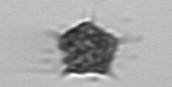
Label: Dictyocha